Question: I don't know what the name of this setting is. It's the (grayish) line that appears when you unfold a method, if, for, etc.. statement (see attached image). I want to change the color but can't find the option in the Android Studio 4.0 settings menu. Does anyone know what's it called and how to change it's color?
thanks

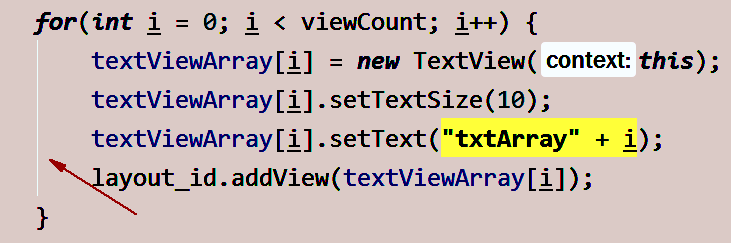
Answer: Things have changed in android studio 4.0
In order to change the color of that indentation line do this
'''
Go to File -> Settings -> Editor -> Color Scheme -> General
'''
And inside that go to 'Editor -> Guides'
You can set
- -
<URL>
Output Image :
<URL>